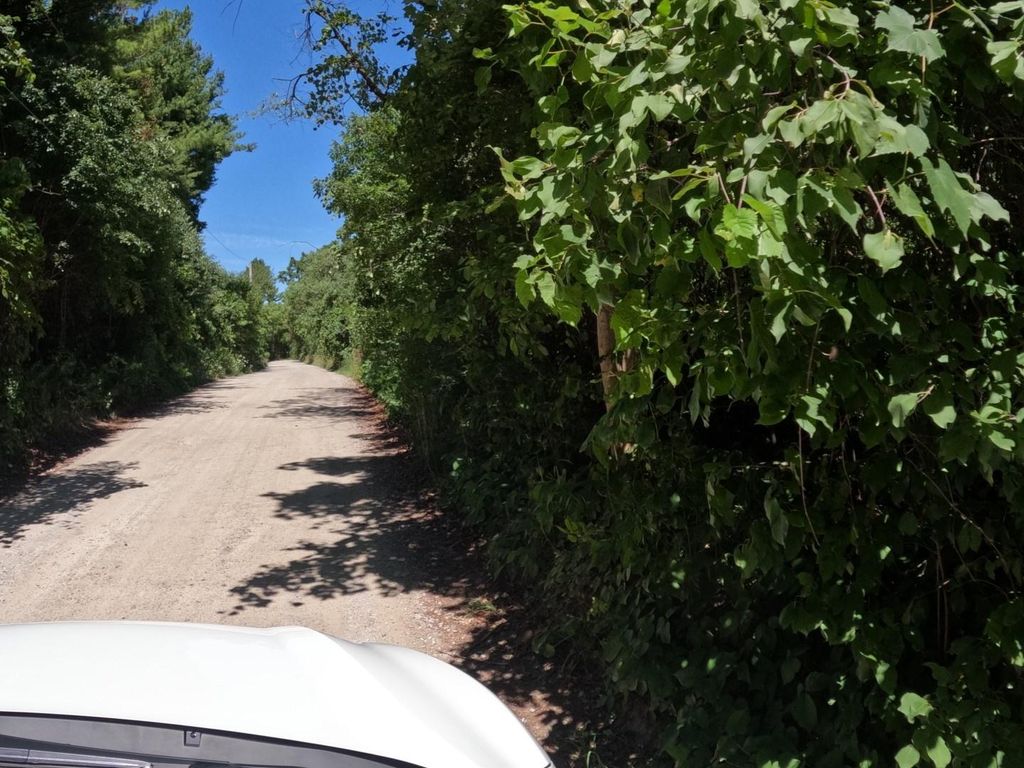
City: kitchener-waterloo